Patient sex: M
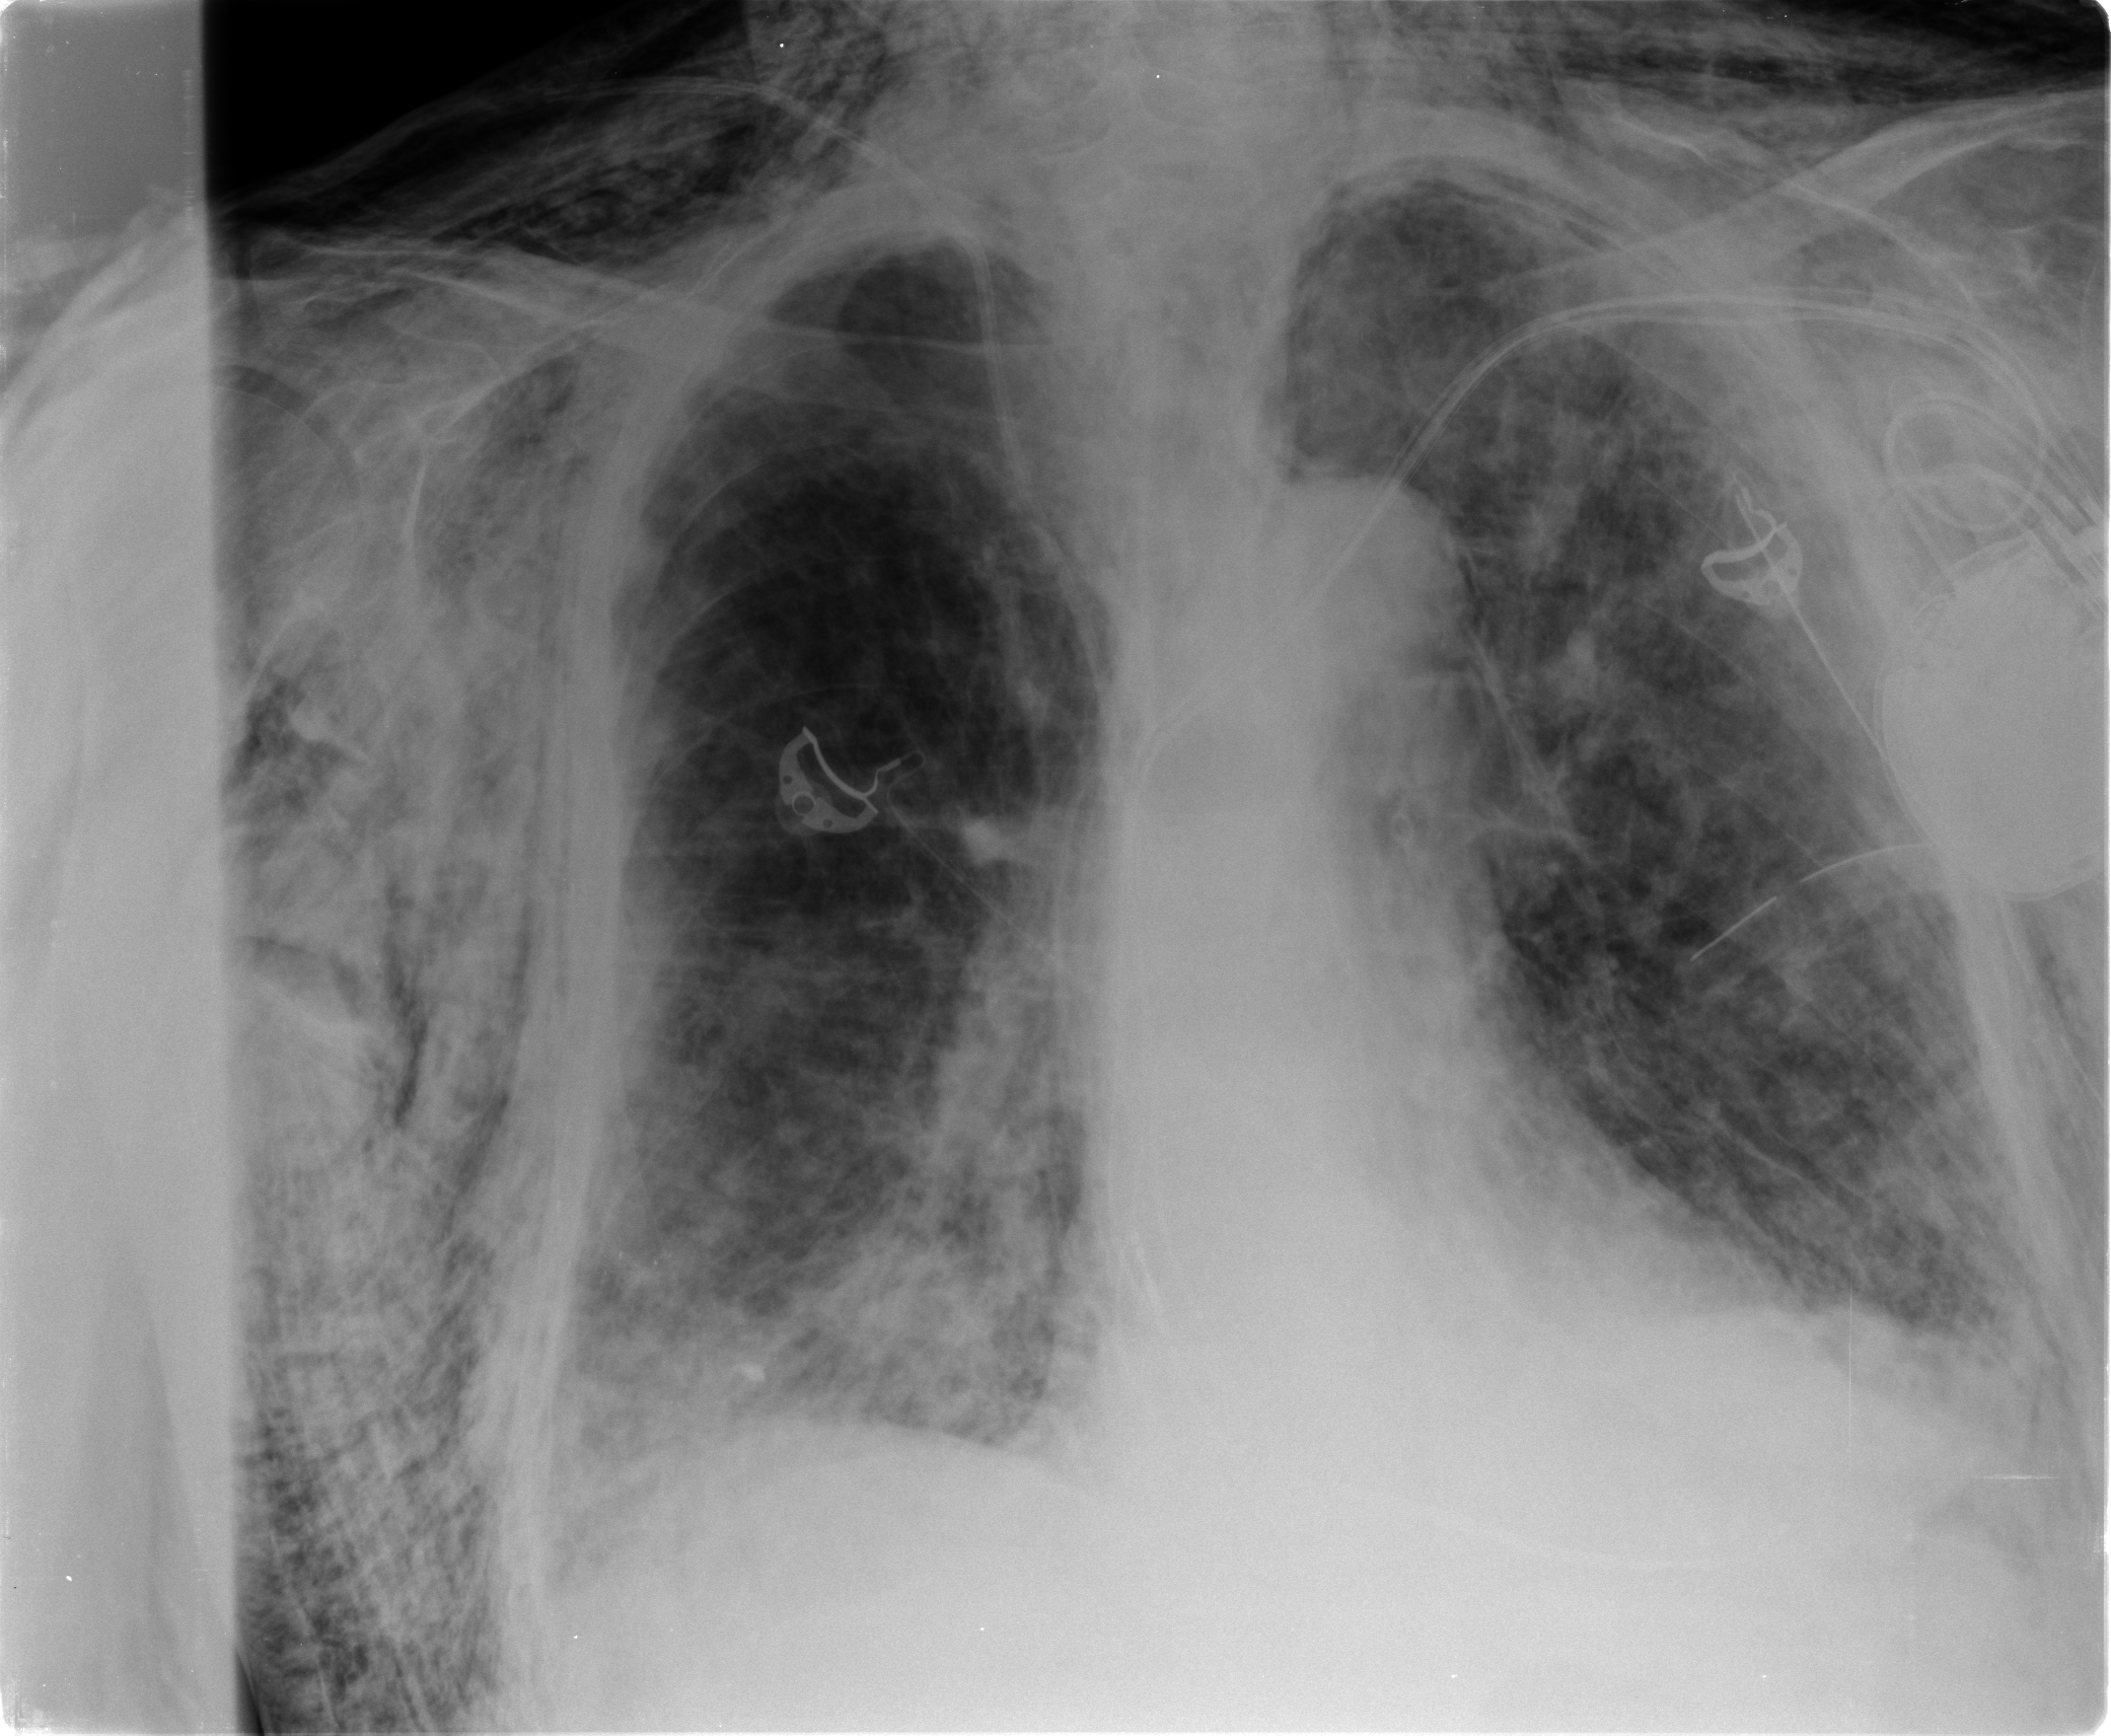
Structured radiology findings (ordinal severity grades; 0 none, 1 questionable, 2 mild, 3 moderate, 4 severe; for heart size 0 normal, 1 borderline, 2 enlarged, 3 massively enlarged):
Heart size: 0
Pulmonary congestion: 0
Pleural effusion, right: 0
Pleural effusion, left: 0
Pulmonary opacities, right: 0
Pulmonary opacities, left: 0
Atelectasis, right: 2
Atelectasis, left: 2